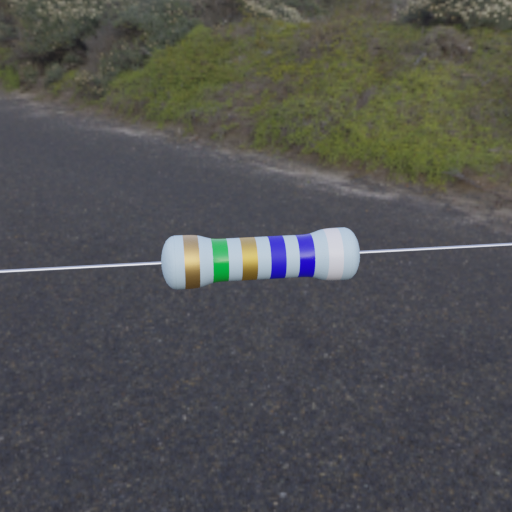
Resistor colour bands (in order): gold, green, gold, blue, blue, white